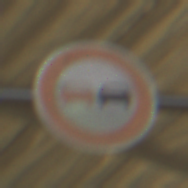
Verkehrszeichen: Ueberholverbot
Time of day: MorningAfternoon
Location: Roofed (Special)
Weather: NotSpecified
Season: NotSpecified
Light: Artificial